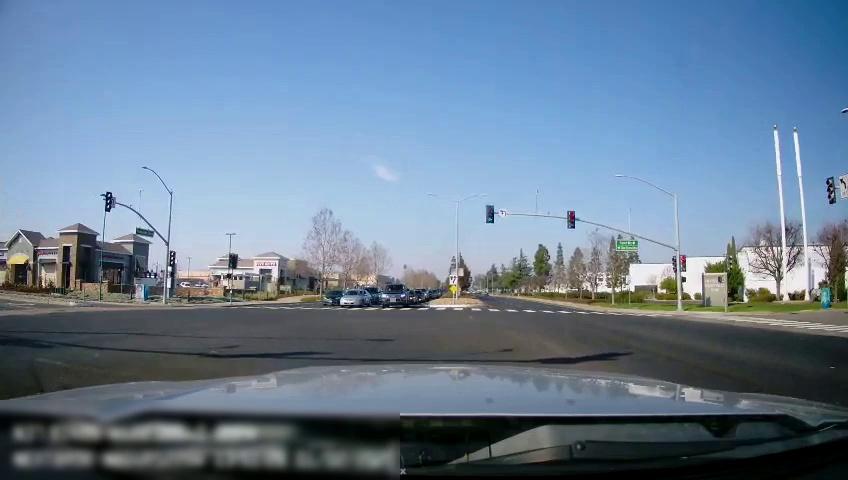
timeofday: Day
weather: Sunny
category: Drivable Space
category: Vehicles | SUV
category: Vehicles | Car
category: Vehicles | SUV
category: Vehicles | SUV
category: Vehicles | SUV
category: Vehicles | Car
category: Vehicles | Car
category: Traffic | Lights
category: Traffic | Signs
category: Traffic | Lights
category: Traffic | Lights
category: Traffic | Signs
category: Traffic | Signs
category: Traffic | Lights
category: Traffic | Lights
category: Traffic | Signs
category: Traffic | Lights
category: Traffic | Lights
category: Traffic | Lights
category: Traffic | Signs